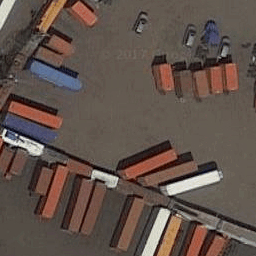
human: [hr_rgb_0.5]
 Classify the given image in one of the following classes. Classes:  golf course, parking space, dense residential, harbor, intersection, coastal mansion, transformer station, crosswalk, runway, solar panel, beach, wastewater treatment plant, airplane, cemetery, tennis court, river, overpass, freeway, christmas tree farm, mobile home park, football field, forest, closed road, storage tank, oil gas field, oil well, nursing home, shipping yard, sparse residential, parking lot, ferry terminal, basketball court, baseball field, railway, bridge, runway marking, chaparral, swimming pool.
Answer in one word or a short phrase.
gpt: shipping yard